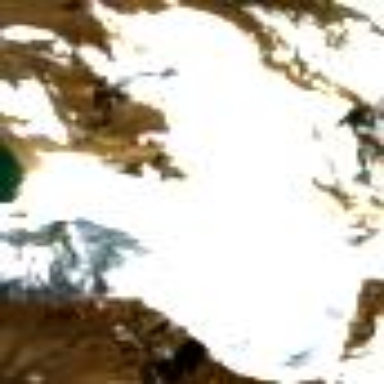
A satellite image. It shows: Stunning view of glacier.